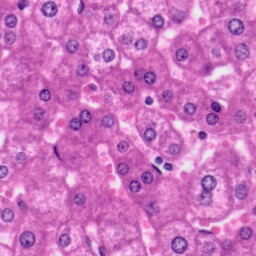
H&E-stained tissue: Liver